Aerial crown-view tile of a tropical tree (Barro Colorado Island, Panama), acquired 20240611:
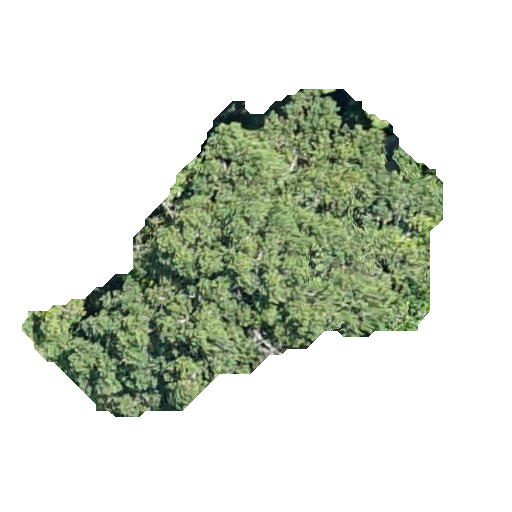
Species: Calophyllum longifolium
GBIF accepted scientific name: Calophyllum longifolium
Crown area: 121.531 m²